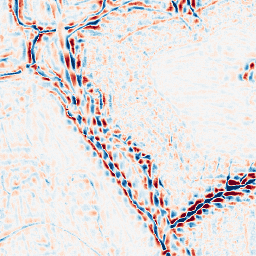
Category: wavelet
Decomposition family: wavelet_dwt
Decomposition parameters: wavelet: db4
level: 3
Upsampling method: sinc_hamming
Upsampling parameters: scale: 2
kernel_size: 16
Upsampling scale: 2